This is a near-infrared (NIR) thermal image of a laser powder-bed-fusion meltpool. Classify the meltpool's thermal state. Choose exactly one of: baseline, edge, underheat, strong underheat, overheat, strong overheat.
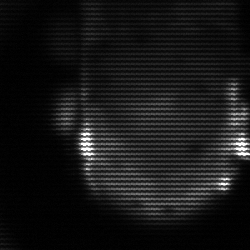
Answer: baseline